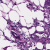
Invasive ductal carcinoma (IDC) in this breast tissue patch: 0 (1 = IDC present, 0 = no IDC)